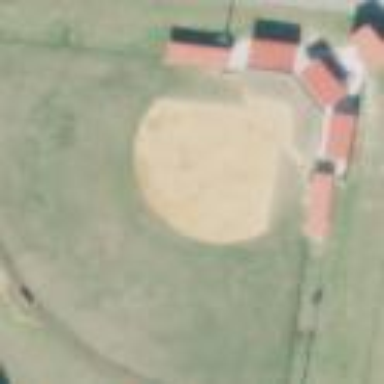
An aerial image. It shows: Baseball pitch for leisure and sports activities.